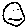
Label: smiley face